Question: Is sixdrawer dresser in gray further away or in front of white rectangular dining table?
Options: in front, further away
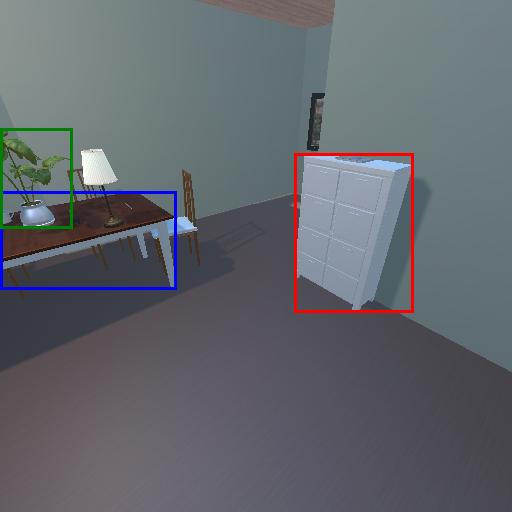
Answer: in front